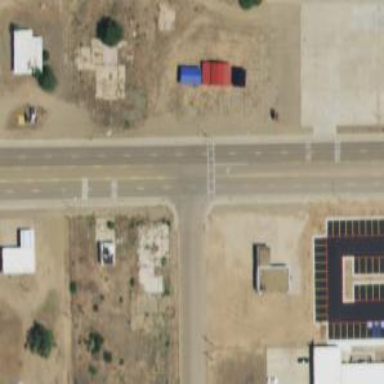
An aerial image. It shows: Uncontrolled crossing on the road.